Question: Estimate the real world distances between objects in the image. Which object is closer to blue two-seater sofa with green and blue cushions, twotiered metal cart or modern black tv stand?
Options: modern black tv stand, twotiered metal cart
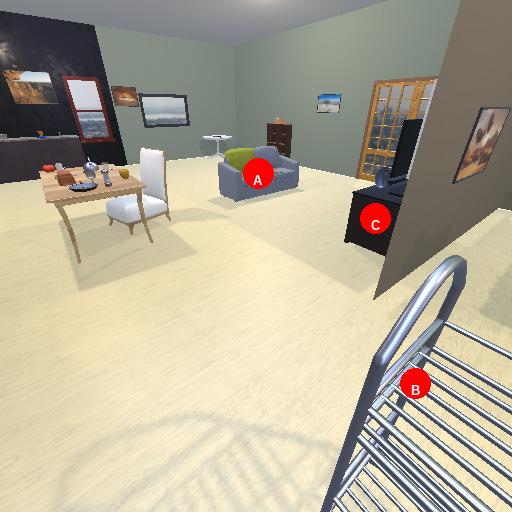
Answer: modern black tv stand